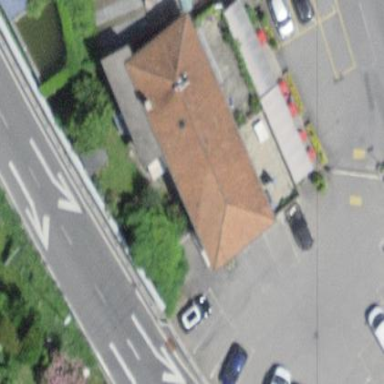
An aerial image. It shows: Building with hipped roof shape.